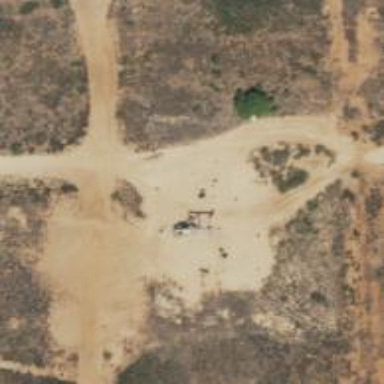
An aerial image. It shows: Petroleum well.